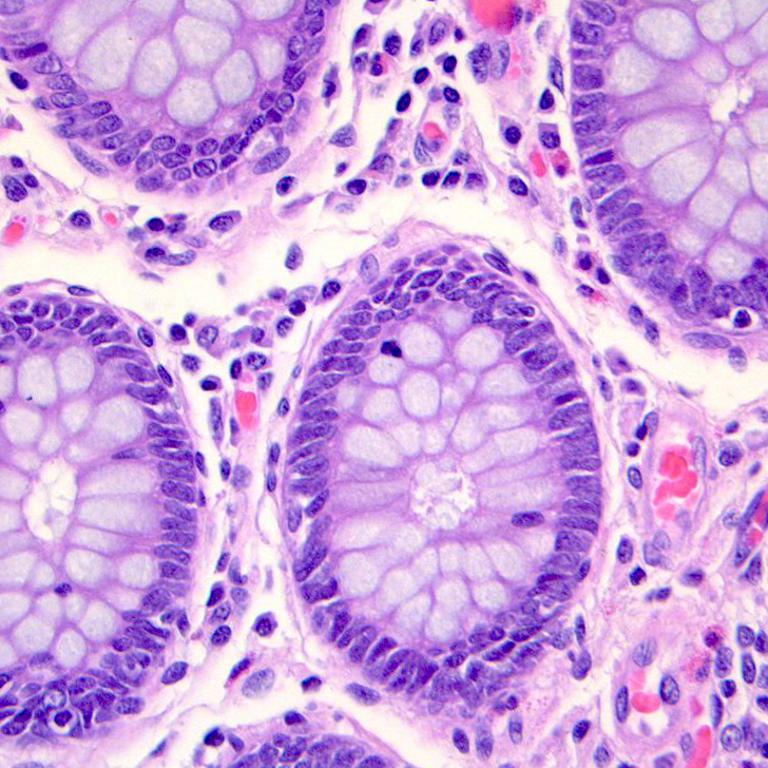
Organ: colon
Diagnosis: benign